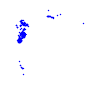
Particle: electron